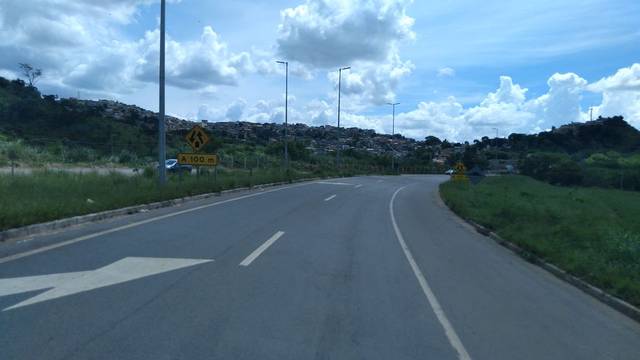
Region: Brazil
Coordinates: -19.871, -43.886